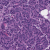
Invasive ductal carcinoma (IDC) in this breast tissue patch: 1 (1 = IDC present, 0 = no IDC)